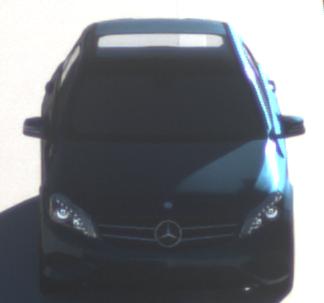
Make: Mercedes-Benz
Model: A 180
Detailed model: A-Class (176)
Model produced from: 2012/09
Model produced until: 2015/07
Doors: 5
Color: blue
Road condition: dry road
Daytime: morning or afternoon
Contrast: high contrast